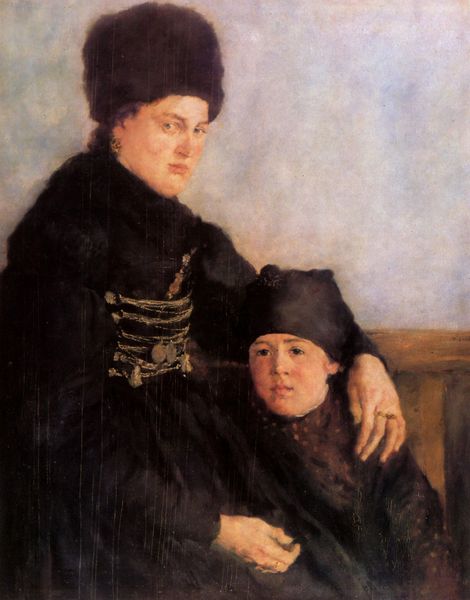
Titel: Dachauerin mit Kind
Künstler: Wilhelm Maria Hubertus Leibl
Standort: Berlin
Institution: Alte Nationalgalerie
Schlagwörter: blau, dunkel, gemälde, hand, himmel, mann, weiß, impressionismus, menschen, mädchen, ocker, braun, finger, frau, geste, grau, hintergrund, holz, hut, kleid, licht, mund, nase, ohrring, raum, schmuck, schwarz, ölbild, blick, schal, tuch, wolke, zaun, haube, rock, gesichter, kappe, mütze, mützen, wand, arm, augen, blicke, gesicht, hermelin, inkarnat, kleidung, pelz, silber, trauer, bildnis, hände, portrait, porträt, kalt, land, gold, interieur, kostüm, mantel, reich, familie, kind, mutter, ohrringe, paar, tochter, frontal, lippen, puffärmel, schulter, bauern, fell, spanien, düster, haltung, mieder, bäuerin, russland, kette, klein, winter, dick, witwe, kopftuch, ernst, streng, halstuch, festhalten, geländer, nadel, edel, junge, ring, betrachter, umarmen, doppelbildnis, doppelporträt, ringe, kälte, groß, ketten, mäntel, nerz, darstellung, stift, tracht, schoss, halbfigurig, pelzhut, gesichtsausdruck, rine, pelzmütze, pelzkappe, zarin, kräftig, sohn, glocken, schliesse, dirndl, tradition, schutz, zar, russisch, mtze, schnürung, medaillons, folklore, münzen, behang, täfelung, starren, kosak, pelzmützen, traditionell, fellmantel, russenkappe, ausland, taler, brustschmuck, pelzhaube, enkelin, brustschnürung, dachauer tracht, russish, trauerfarbe, tupfenschal, warz, spaniene, zaar, famlienportrait, kette brustschnürung